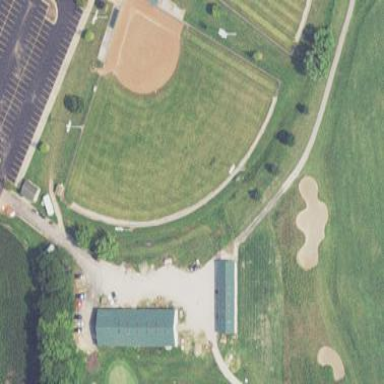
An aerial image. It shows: Baseball pitch for leisure land activities.